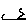
Label: zigzag